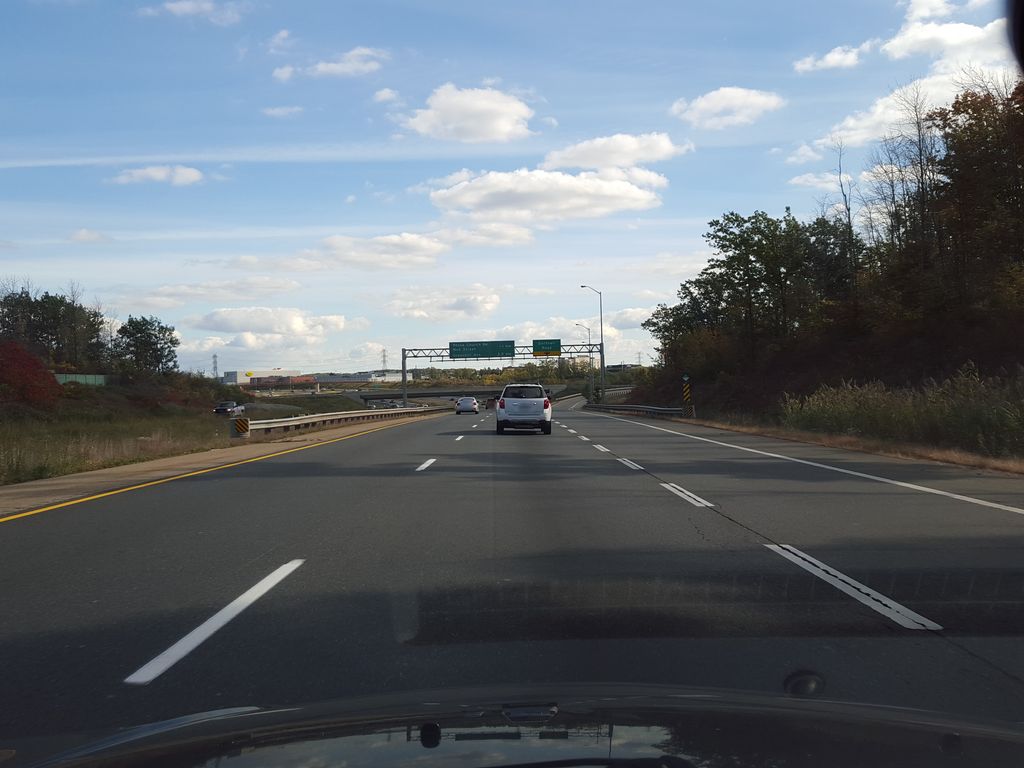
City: hamilton